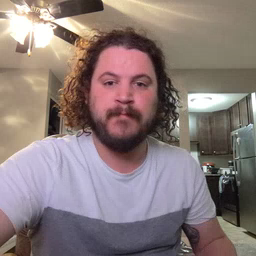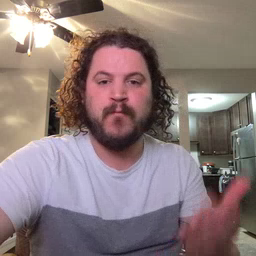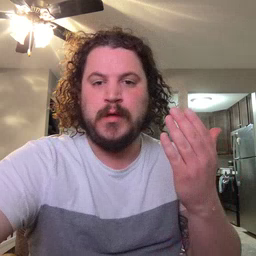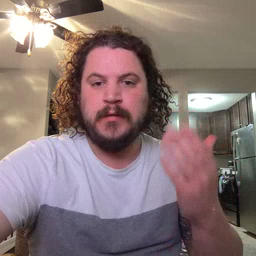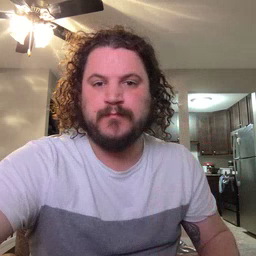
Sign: morning